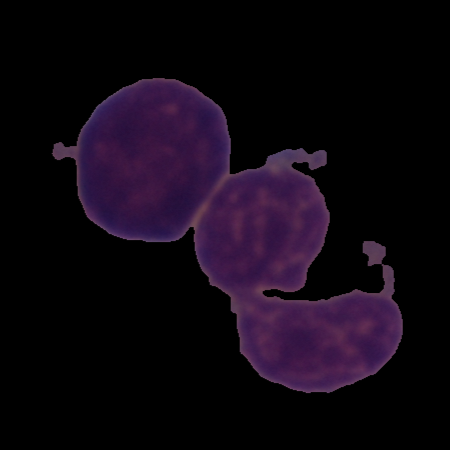
Label: healthy